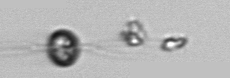
Label: Bacteriastrum